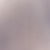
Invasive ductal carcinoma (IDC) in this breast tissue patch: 0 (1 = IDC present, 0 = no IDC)